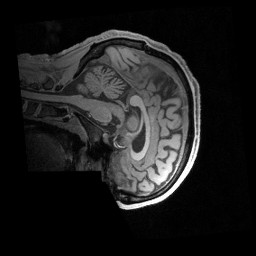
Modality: T1w
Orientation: sagittal
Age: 40
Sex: male
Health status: ill
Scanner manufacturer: siemens
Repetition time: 2.4 s
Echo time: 0.00231 s